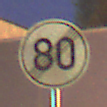
Verkehrszeichen: EndeGeschwindigkeit80
Umgebung: Outdoor, Urban
Tageszeit: Night
Wetter: PartlyCloudy
Licht: Artificial
Jahreszeit: NotSpecified
Kontrast: HighContrast